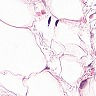
Metastatic tissue present: no